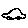
Label: car